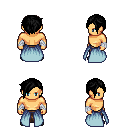
a pixel art fantasy rpg character, male body template, human, tanned skin, overskirt, robe skirt, black pixie cut hairstyle, white cloth bandages, black shoes, four views (front, back, left, right), 2x2 character sprite sheet, small pixel art, hard edges, no anti-aliasing